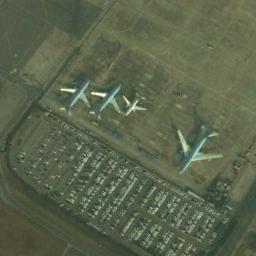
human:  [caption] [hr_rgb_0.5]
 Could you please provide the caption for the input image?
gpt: There are many planes of different sizes in a clearing, And many cars are parked in the clearing next to the plane .

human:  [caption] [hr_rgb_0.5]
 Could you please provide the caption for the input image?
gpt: Four planes of different sizes parked on the open area while a parking lot with many cars in front of them .

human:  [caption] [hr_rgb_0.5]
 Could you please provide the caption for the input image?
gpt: Three blue planes and one white plane parked on the dark green ground .

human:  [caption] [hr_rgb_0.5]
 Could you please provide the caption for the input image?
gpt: There are four planes on the grass .

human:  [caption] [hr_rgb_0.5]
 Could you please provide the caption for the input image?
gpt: Four planes are parked on the open space next to the buildings .